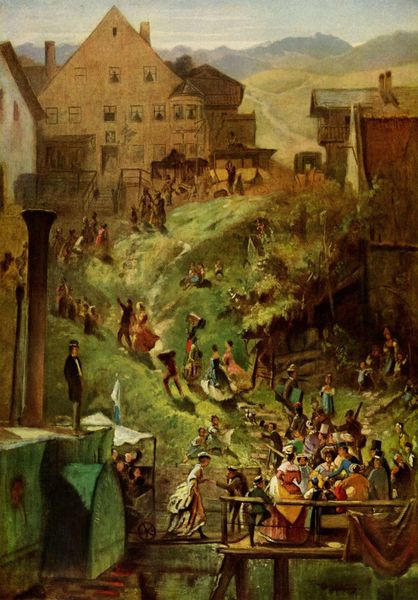
Titel: Ankunft in Seeshaupt
Künstler: Carl Spitzweg
Standort: Schweinfurt
Institution: Sammlung Georg Schäfer
Schlagwörter: berg, blau, gemälde, himmel, mann, schatten, wasser, weiß, fluss, frauen, gelb, grün, landschaft, menschen, ocker, stadt, braun, bunt, fenster, frau, hintergrund, holz, kleid, kleider, licht, orange, strasse, szene, säule, säulen, tür, dach, gebäude, gras, haus, rot, tuch, weg, wiese, ansammlung, fest, gesellschaft, hochformat, leute, malerei, rock, versammlung, barock, öl, bach, häuser, hügel, mühle, brücke, sonne, land, realismus, bühne, front, tal, genre, kamin, schornstein, landschft, farbig, schiff, ansicht, fassade, ort, abhang, berge, gebirge, hang, dorf, klein, idylle, markt, treiben, rad, dampf, dampfschiff, raddampfer, steg, treppe, ansprache, gardinen, vorhänge, lciht, geländer, gestell, ortschaft, maschine, gerüst, alpen, viele, bürger, rennen, bahnhof, festlich, fahrrad, mittelalter, eisenbahn, lok, lokomotive, fachwerk, umzug, bahnsteig, lock, schienen, ankunft, miniatur, spektakel, graß, brau, schar, saäule, dampfmaschine, stände, gewimmel, gewusel, kleinteilig, häuswer, lärm, przession, rädeer, 1800, estrade, esyrade